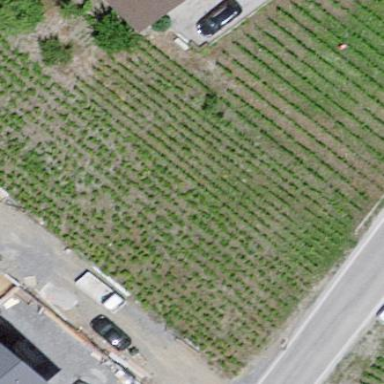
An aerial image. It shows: Vineyard with grape crops.